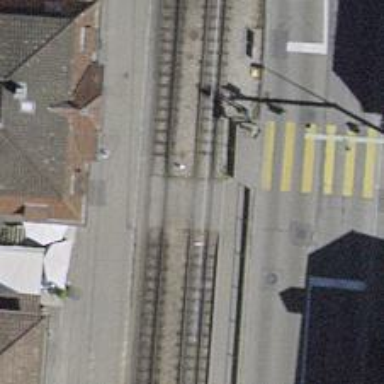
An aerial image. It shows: Railway crossing with traffic signals.